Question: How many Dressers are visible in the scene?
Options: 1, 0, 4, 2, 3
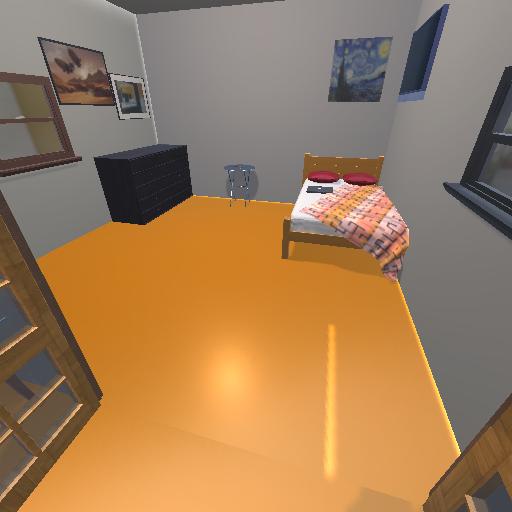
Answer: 1